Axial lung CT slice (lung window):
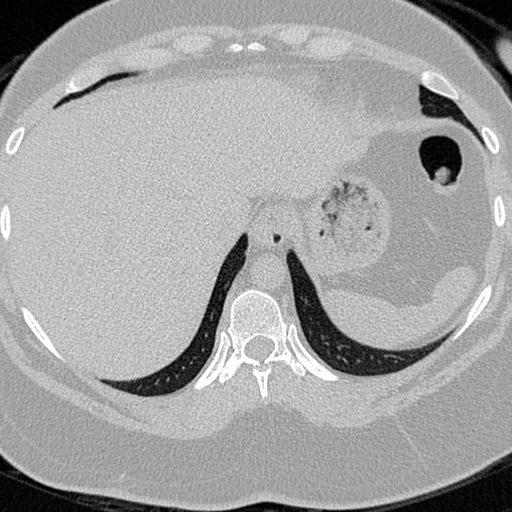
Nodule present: no